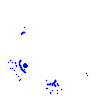
Particle: pion